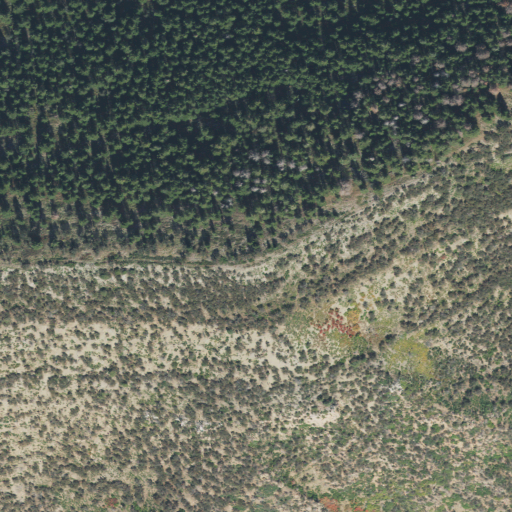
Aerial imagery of ridge(s) in Utah named Mahogany Hills containing evergreen forest and deciduous forest